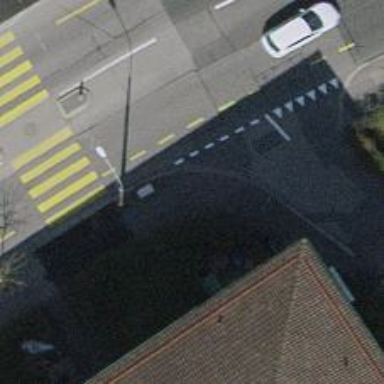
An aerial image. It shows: Kerb barrier.